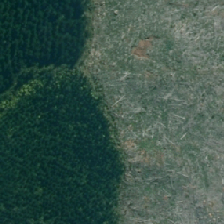
Land cover: harvested_forest